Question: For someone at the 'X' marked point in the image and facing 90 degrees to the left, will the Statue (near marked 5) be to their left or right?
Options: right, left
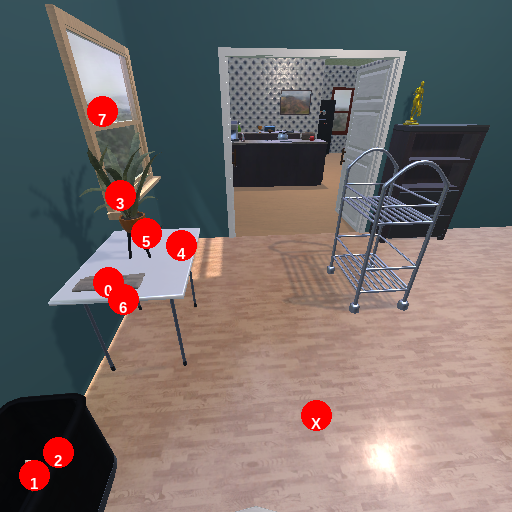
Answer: right